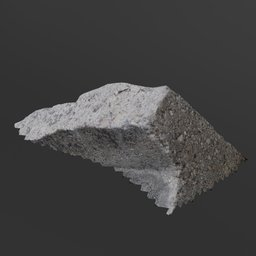
Label: architecture